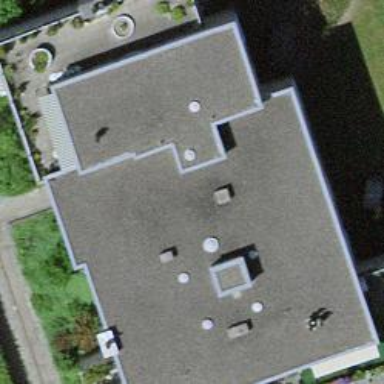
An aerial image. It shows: Residential building.